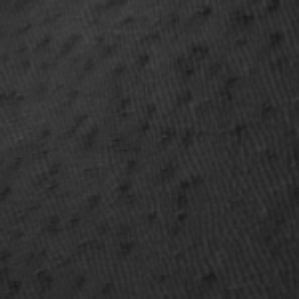
Label: frost